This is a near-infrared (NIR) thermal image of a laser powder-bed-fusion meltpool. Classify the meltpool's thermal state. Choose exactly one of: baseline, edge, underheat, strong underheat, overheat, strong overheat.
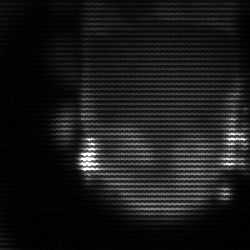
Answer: baseline